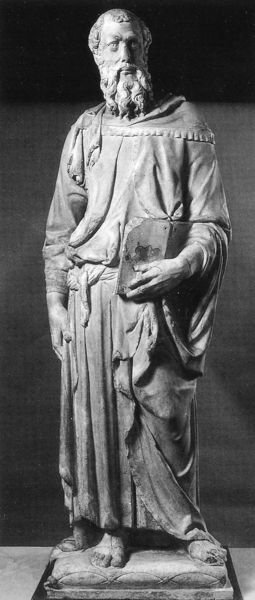
Titel: Hl. Markus
Künstler: Donatello
Standort: Florenz, Orsanmichele (EU - I - Toskana)
Schlagwörter: hand, mann, alt, bart, falten, sockel, stein, gewand, kutte, stehend, skulptur, statue, sandalen, kontrapost, plastik, foto, buch, denker, rom, sandale, griechisch, standbein, weise, sckulptur